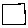
Label: square